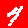
Digit: 4